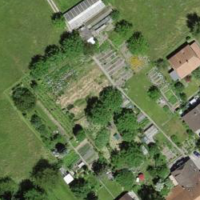
EUNIS habitat code: 55
Species observed at this site:
Portulaca oleracea